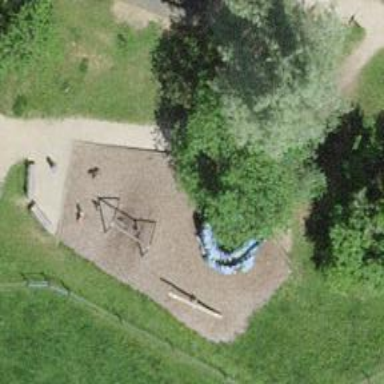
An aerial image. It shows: Playground area for leisure activities on the land.